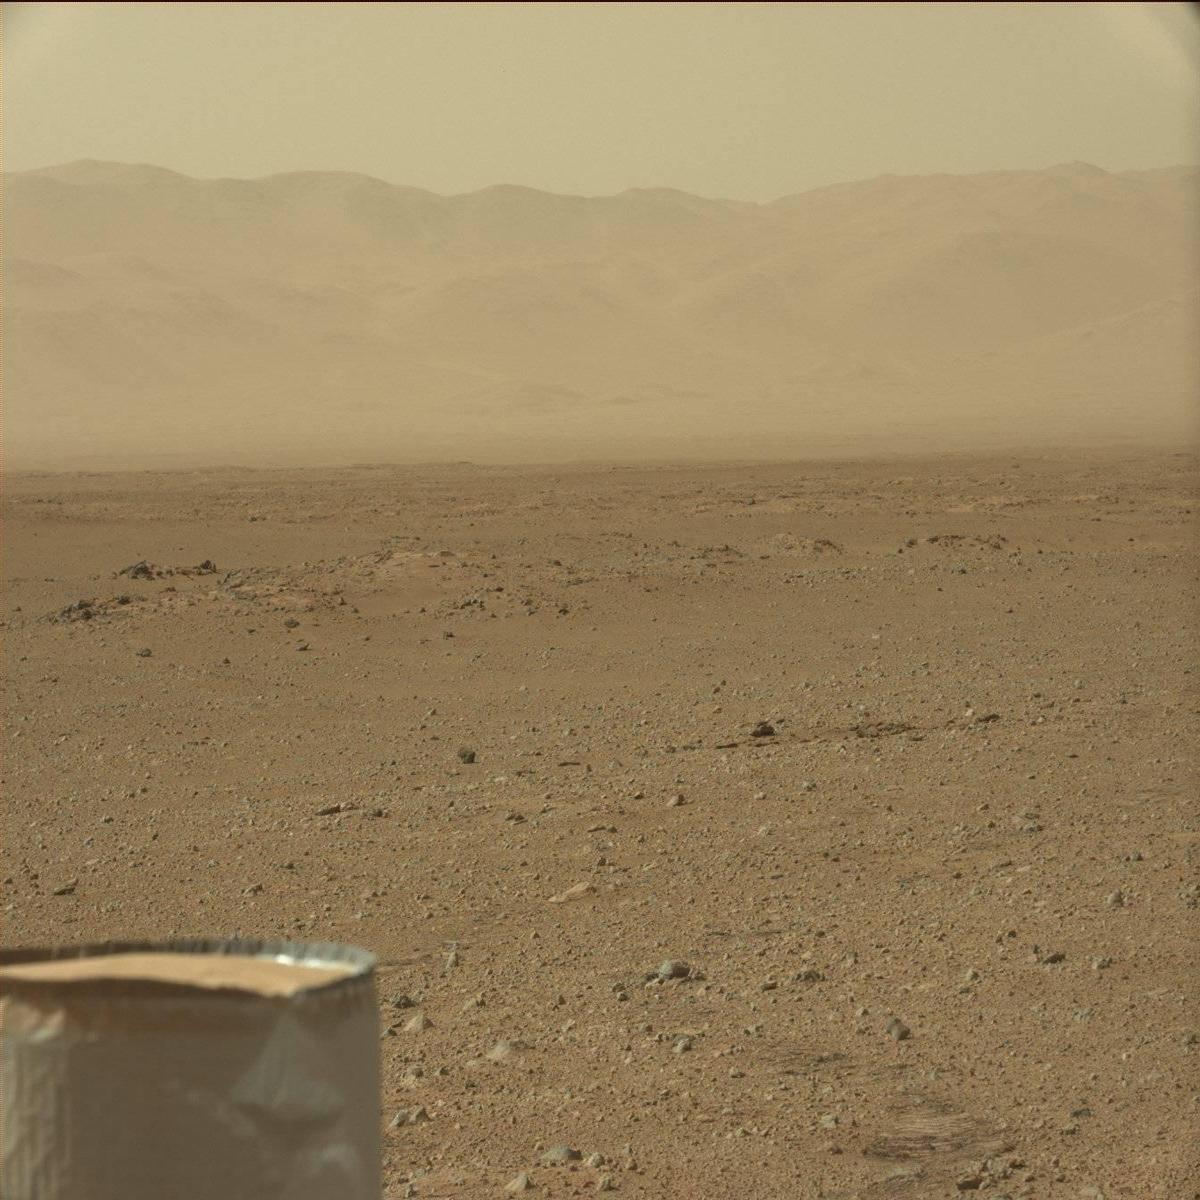
Terrain classes present: Bedrock, Ridge, Rock, Rover, Sand / Soil, Sky, Track